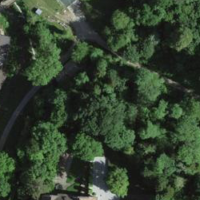
EUNIS habitat code: 41
Species observed at this site:
Filipendula ulmaria